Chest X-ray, AP view. Patient: 63 years old, sex F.
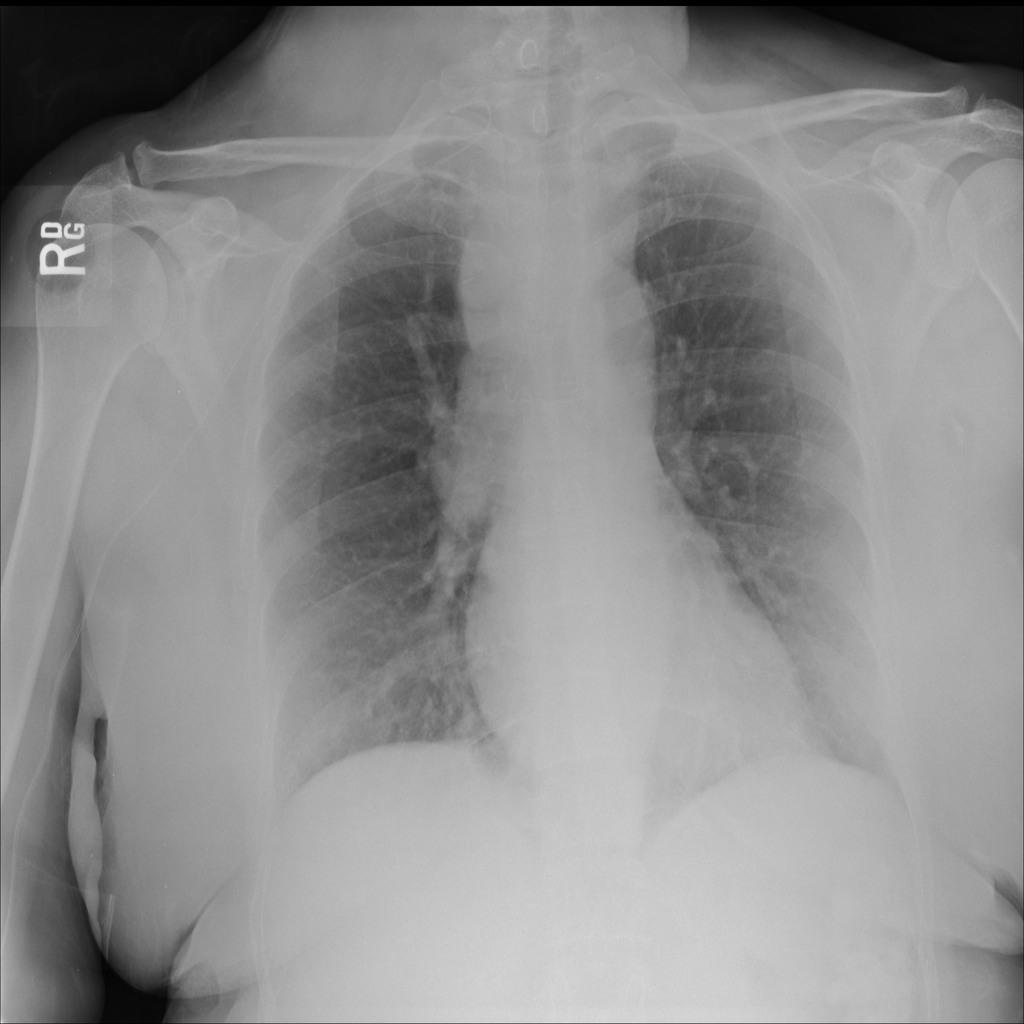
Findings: Mass